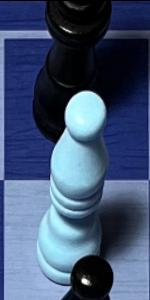
Label: Bishop_White